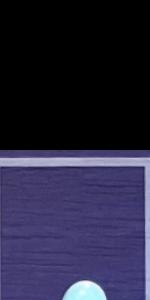
Label: Empty